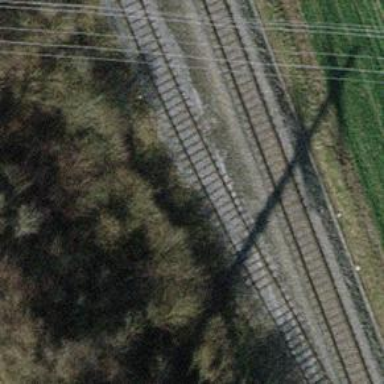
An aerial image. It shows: Single-track railway siding.